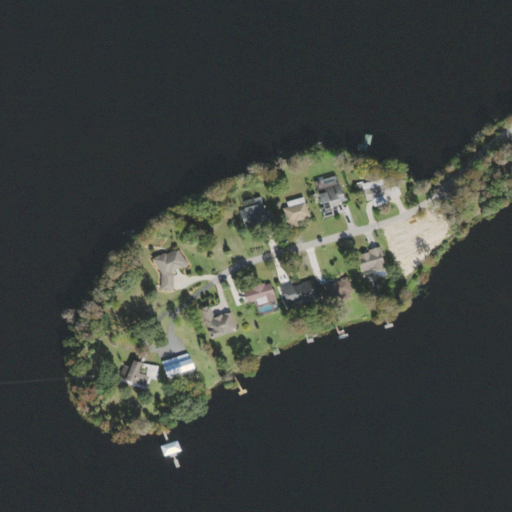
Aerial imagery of island in Florida named Johnson Island containing open water, woody wetlands, open development, low intensity development, herbaceous wetlands, and medium intensity development